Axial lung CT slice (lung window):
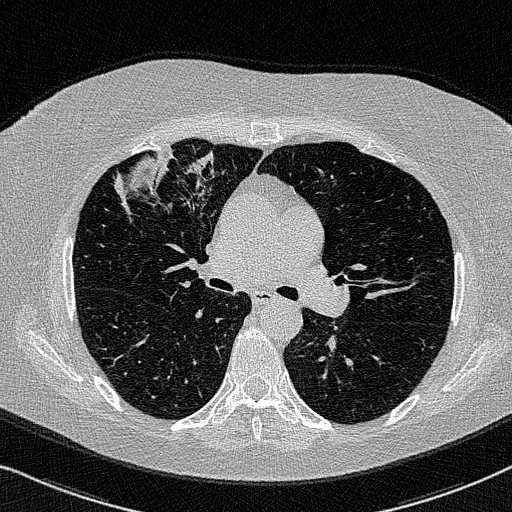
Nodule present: no